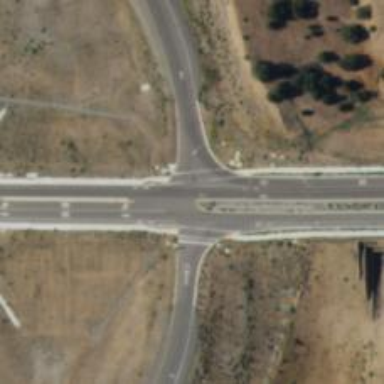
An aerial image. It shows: Asphalt trunk link road.